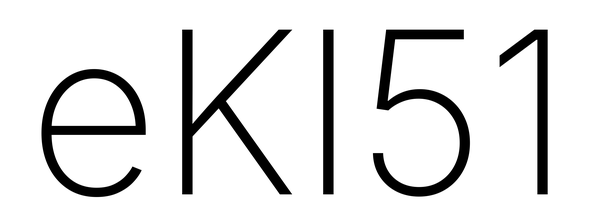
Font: Inter_ExtraLight